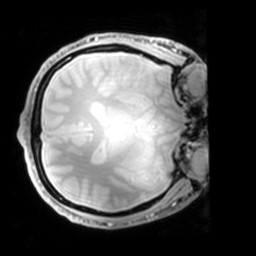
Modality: PDw
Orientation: axial
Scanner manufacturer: philips
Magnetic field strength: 7 T
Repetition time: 0.008 s
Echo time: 0.001974 s